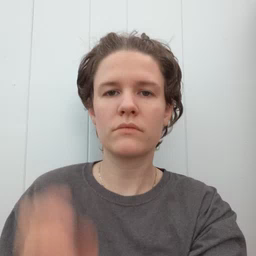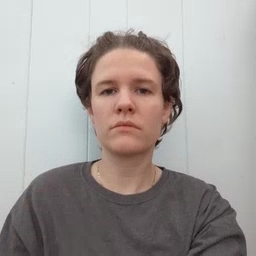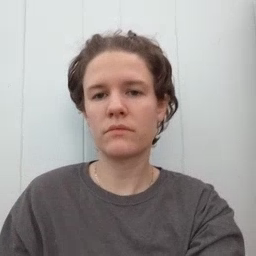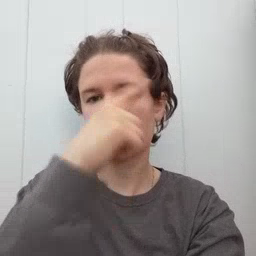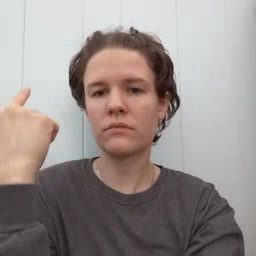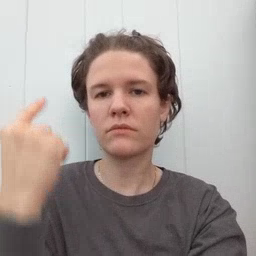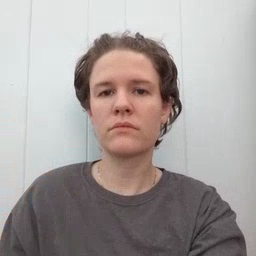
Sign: black